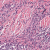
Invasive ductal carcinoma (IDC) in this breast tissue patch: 1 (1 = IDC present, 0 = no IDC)